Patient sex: M
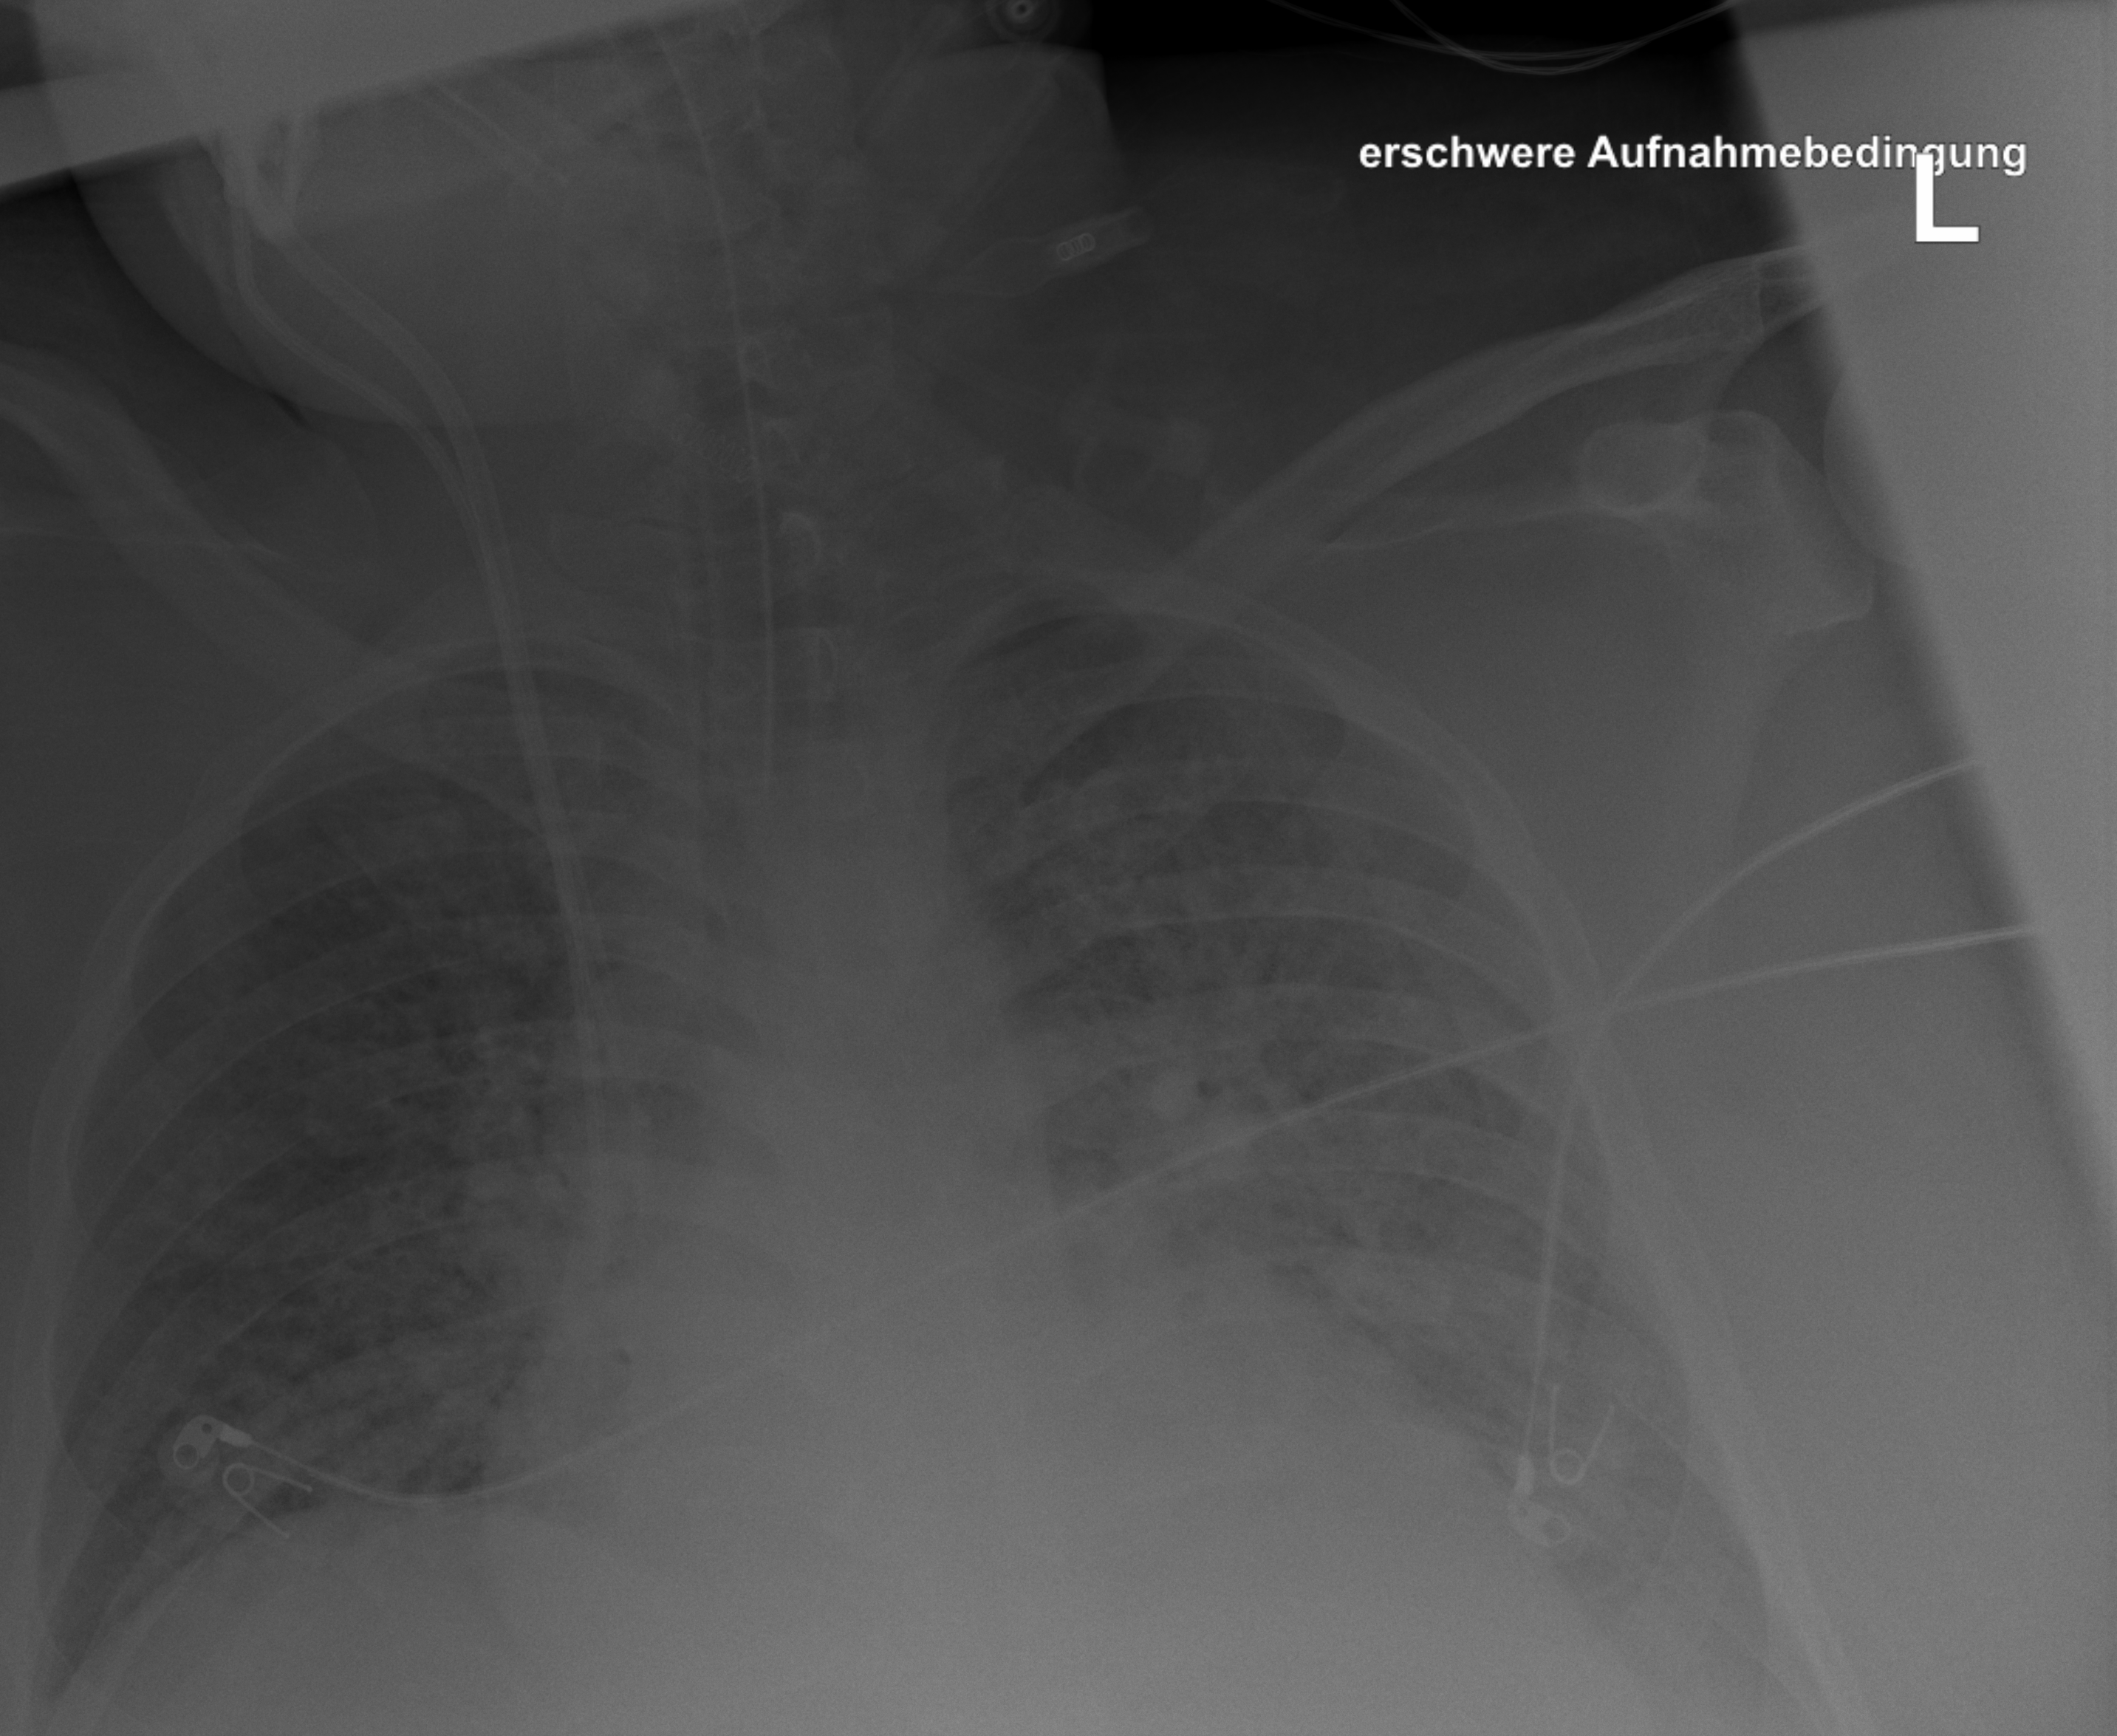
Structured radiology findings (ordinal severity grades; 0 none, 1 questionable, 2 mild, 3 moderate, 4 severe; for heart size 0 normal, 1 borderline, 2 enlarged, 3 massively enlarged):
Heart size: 2
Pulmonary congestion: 2
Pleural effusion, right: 1
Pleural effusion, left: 2
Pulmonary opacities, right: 3
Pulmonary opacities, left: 3
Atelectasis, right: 3
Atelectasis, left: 3